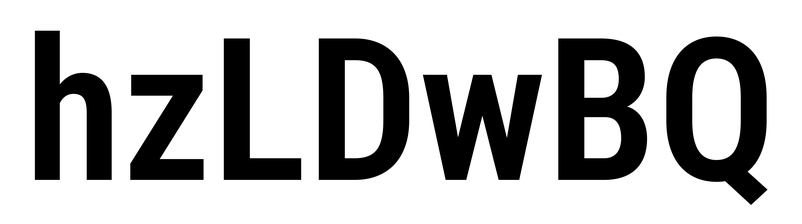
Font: Roboto_Condensed_SemiBold